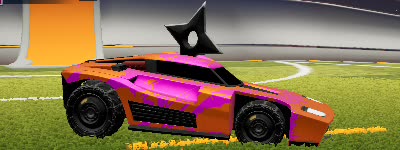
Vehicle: breakout